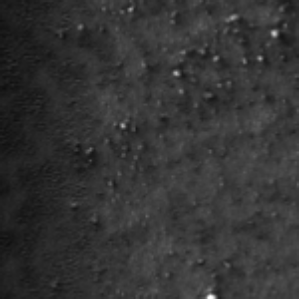
Label: frost